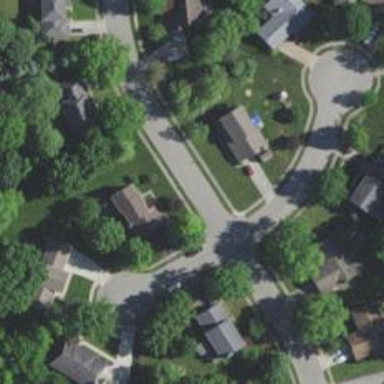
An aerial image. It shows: Residential road with asphalt surface and separate sidewalk.